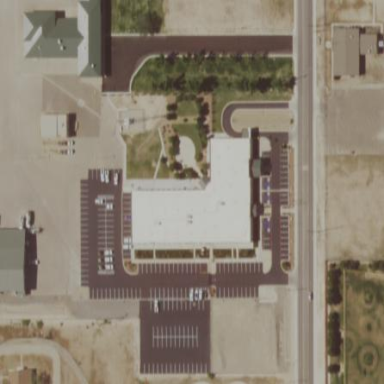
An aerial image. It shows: Building.